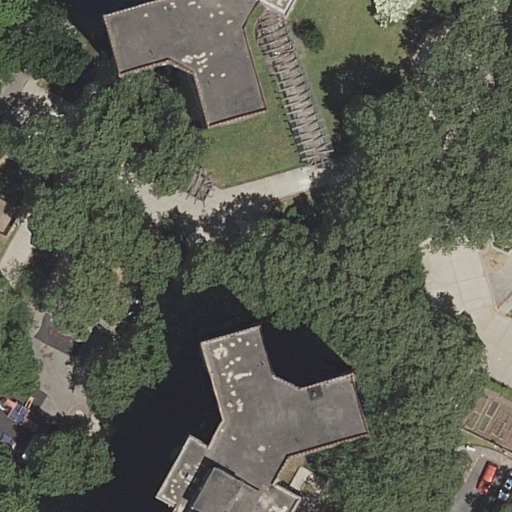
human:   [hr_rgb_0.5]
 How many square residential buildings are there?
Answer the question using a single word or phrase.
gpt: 0

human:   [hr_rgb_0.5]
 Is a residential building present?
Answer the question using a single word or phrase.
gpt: yes

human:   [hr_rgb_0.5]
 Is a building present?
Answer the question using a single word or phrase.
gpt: yes

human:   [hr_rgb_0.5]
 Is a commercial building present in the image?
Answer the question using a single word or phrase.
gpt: no

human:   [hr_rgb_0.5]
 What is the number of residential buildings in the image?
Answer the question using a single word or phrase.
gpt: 2

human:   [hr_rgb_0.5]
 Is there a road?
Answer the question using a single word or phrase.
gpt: yes

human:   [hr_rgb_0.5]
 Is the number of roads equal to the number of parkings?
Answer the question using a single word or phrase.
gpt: no

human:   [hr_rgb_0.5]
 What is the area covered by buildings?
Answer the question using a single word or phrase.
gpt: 1616m2

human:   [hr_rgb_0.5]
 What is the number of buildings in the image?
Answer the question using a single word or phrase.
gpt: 2

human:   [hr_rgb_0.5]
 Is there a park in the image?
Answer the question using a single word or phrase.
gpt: yes

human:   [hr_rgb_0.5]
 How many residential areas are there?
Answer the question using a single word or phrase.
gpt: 1

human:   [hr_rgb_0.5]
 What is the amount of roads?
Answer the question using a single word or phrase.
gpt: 7

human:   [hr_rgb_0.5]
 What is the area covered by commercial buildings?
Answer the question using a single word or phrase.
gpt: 0m2

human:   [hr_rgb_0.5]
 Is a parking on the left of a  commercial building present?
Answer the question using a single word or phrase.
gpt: no

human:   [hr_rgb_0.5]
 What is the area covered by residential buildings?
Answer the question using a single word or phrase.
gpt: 1616m2

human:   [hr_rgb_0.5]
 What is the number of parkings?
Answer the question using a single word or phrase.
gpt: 1

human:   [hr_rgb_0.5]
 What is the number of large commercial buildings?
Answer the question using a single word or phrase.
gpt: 0

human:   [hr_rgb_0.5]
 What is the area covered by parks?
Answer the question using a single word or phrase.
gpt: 51m2

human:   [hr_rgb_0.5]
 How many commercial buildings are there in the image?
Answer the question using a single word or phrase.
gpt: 0

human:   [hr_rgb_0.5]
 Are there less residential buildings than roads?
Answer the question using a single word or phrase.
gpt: yes

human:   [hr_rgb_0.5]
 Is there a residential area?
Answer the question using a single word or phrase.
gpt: yes

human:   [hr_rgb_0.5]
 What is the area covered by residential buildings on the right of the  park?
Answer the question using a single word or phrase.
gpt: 1616m2

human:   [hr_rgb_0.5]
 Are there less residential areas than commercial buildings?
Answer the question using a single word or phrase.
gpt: no

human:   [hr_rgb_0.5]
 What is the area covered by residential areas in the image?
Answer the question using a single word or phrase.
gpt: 5111m2

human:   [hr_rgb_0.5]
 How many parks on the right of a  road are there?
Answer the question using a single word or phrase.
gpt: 0

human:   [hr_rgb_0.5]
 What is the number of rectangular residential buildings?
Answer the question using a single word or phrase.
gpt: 0

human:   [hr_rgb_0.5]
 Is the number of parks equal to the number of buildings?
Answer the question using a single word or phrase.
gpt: no

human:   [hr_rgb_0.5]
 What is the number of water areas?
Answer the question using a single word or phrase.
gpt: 0

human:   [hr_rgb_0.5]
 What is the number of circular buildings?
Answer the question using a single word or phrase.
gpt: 0

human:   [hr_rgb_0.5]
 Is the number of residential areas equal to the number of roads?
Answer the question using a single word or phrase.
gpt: no

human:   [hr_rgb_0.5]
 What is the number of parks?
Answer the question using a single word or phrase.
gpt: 1

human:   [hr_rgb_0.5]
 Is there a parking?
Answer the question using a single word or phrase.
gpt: yes

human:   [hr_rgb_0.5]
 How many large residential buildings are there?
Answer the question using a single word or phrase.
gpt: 2

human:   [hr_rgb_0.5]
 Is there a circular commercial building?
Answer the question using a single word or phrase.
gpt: no

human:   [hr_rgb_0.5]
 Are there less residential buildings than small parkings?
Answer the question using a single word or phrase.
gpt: no

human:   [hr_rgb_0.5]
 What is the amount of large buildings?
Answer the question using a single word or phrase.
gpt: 2

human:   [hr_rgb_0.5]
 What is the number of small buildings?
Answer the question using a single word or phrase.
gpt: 0

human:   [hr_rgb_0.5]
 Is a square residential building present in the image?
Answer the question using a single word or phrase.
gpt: no

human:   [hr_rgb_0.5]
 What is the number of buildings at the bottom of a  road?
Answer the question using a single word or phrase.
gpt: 1

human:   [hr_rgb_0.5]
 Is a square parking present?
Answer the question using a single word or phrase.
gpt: no

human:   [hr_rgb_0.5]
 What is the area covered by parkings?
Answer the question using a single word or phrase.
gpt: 1485m2

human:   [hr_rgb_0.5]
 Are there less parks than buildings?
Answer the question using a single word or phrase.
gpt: yes

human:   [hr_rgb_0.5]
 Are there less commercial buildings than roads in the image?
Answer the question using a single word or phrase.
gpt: yes

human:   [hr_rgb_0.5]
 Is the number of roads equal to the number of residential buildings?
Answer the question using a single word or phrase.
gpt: no

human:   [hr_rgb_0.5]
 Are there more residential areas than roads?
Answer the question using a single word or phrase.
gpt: no

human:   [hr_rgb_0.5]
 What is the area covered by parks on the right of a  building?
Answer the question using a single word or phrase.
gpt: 0m2

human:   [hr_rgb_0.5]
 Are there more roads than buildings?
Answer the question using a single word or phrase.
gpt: yes

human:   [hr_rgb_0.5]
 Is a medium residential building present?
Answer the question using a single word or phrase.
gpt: no

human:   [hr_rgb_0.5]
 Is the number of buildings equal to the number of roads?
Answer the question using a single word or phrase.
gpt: no

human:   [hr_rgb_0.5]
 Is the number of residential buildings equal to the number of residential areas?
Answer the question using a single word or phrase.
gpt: no

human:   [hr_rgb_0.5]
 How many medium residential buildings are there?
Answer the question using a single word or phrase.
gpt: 0

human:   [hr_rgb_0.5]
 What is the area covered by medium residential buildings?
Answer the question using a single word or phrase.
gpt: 0m2

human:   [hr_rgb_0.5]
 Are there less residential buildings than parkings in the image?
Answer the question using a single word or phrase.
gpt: no

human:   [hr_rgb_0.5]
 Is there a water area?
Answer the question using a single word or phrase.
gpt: no

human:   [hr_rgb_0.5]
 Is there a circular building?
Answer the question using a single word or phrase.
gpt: no

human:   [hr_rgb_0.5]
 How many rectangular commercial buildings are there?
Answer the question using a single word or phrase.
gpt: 0

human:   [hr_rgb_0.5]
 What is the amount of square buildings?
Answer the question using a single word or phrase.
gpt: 0

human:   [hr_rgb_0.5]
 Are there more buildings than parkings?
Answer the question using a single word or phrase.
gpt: yes

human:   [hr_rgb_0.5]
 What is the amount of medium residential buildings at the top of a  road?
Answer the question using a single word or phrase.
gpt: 0

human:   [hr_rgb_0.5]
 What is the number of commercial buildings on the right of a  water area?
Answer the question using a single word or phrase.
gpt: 0

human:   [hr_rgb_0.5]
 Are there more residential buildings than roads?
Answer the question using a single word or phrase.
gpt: no

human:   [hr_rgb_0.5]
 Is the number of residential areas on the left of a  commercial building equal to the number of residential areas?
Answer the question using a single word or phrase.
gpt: no

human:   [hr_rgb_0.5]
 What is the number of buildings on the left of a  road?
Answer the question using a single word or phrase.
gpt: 2

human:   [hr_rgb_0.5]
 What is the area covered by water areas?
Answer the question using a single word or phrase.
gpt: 0m2